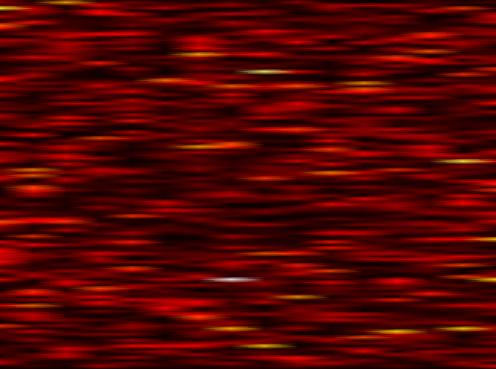
Label: UFMC